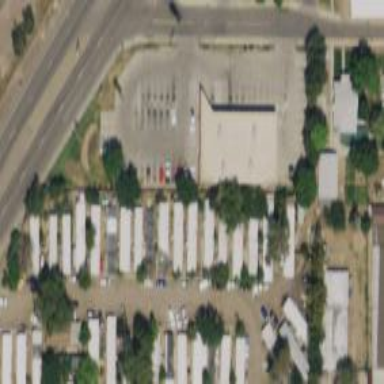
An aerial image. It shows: Trailer park.